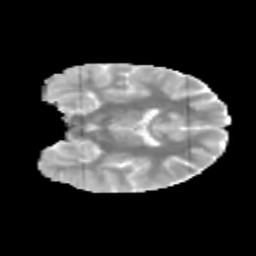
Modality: MD
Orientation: coronal
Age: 12
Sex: male
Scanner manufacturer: siemens
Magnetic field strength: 3 T
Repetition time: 3.8 s
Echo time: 0.07 s